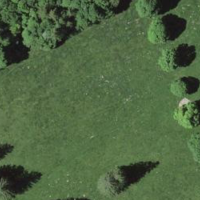
EUNIS habitat code: 23
Species observed at this site:
Mercurialis perennis